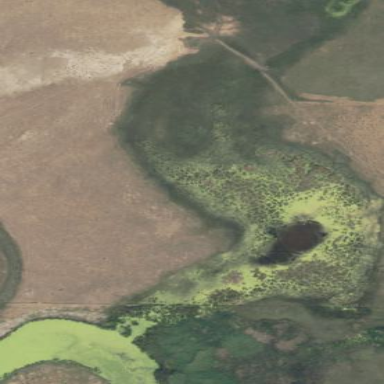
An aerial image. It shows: Marshy wetland area.